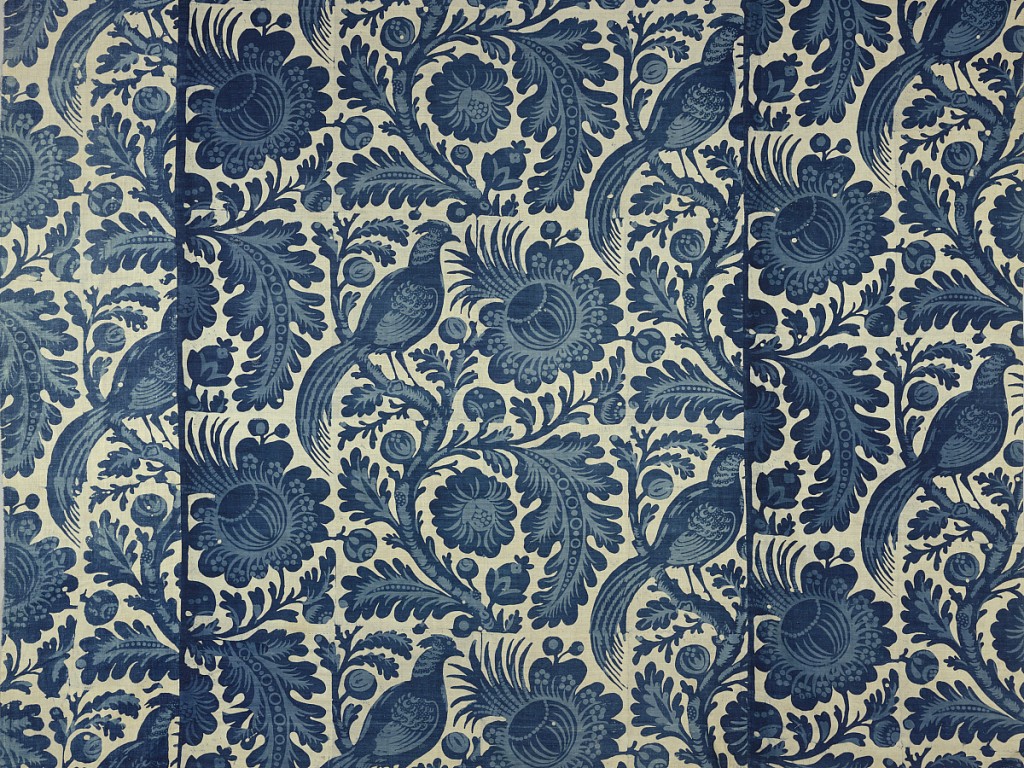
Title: Textile
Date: late 18th century
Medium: cotton Technique: resist printed, indigo dyed
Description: Hanging or large panel in two shades of indigo. Design shows a large-scale tree or vine with stylized pineapple, flowers, leaves and a large long-tailed bird.